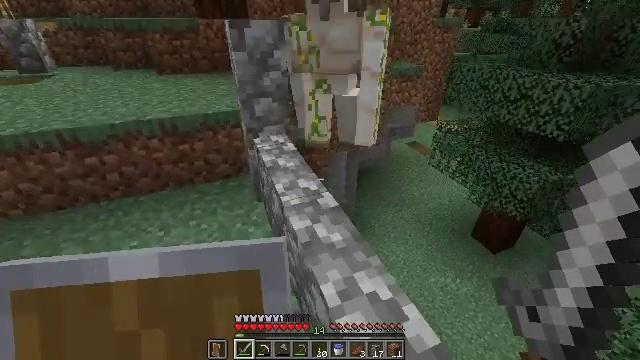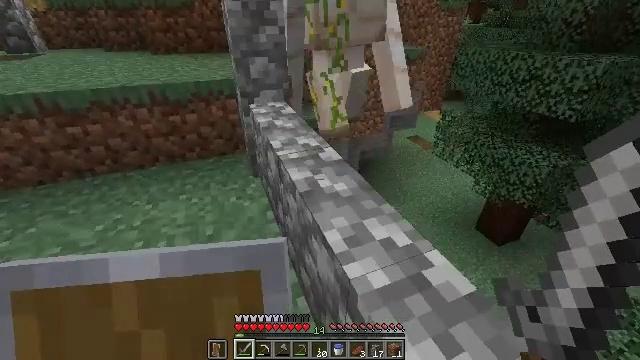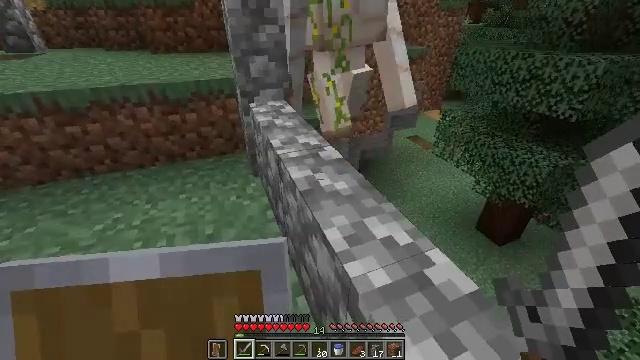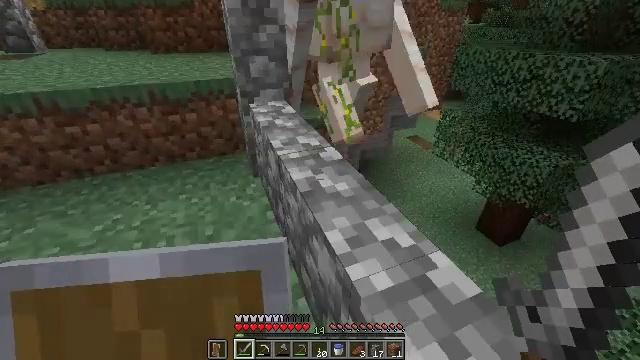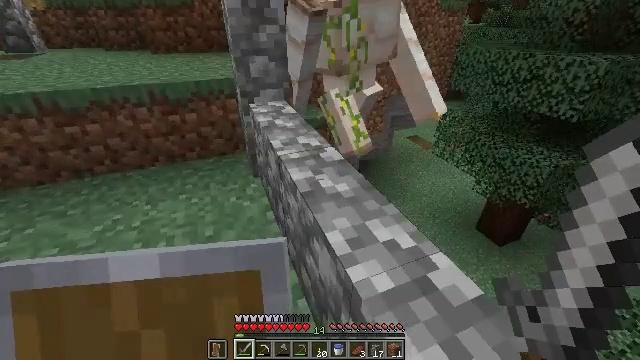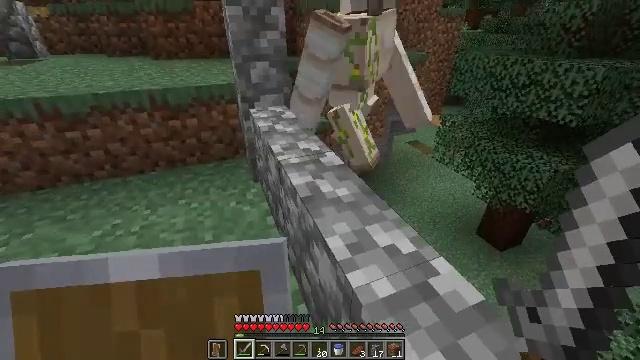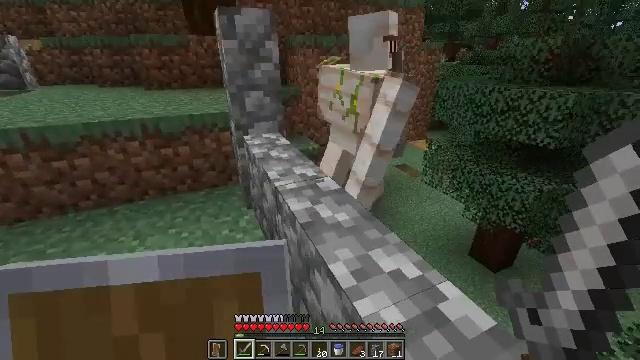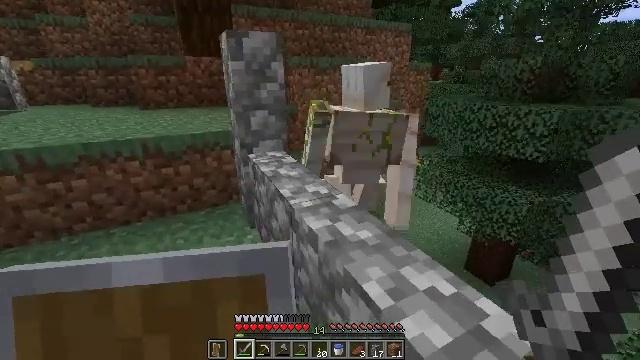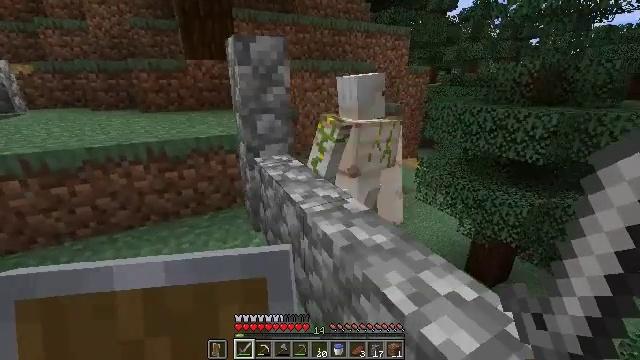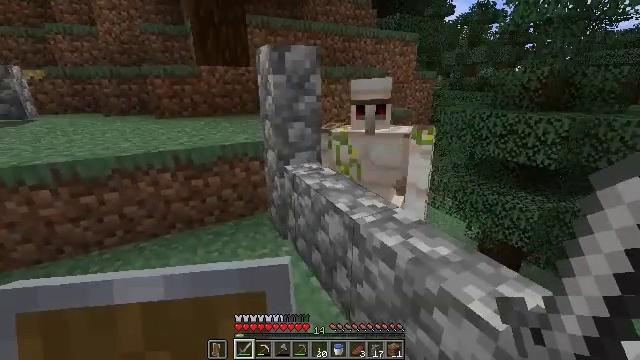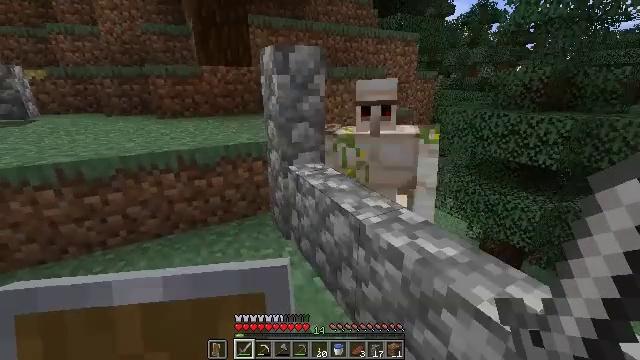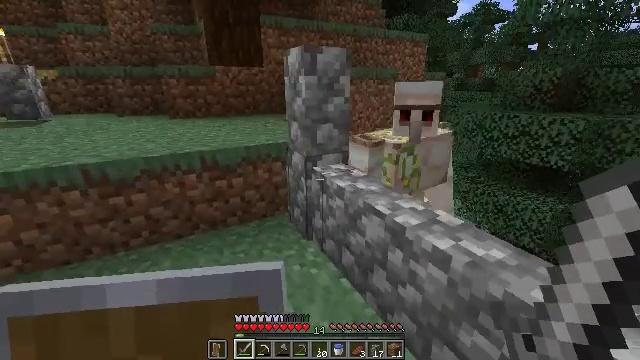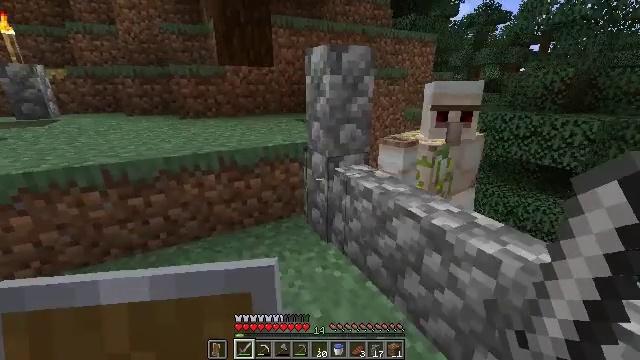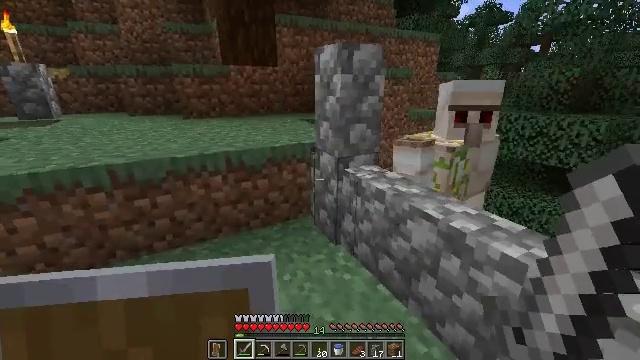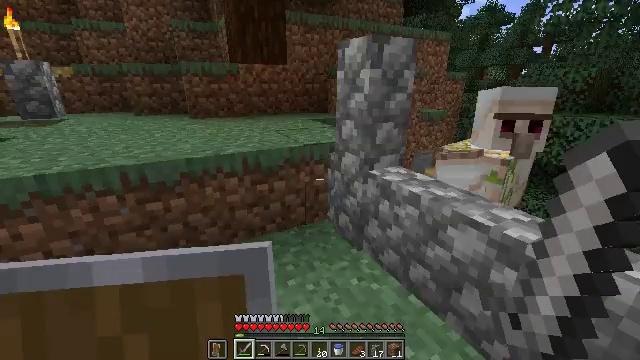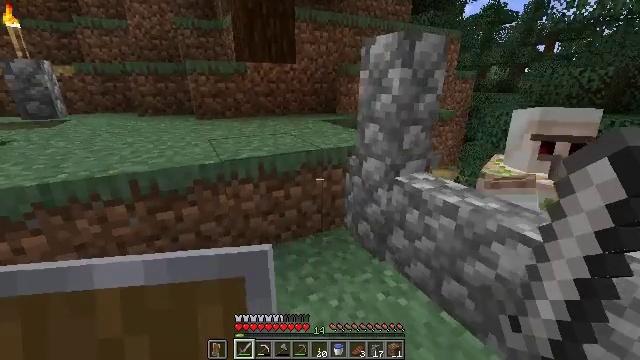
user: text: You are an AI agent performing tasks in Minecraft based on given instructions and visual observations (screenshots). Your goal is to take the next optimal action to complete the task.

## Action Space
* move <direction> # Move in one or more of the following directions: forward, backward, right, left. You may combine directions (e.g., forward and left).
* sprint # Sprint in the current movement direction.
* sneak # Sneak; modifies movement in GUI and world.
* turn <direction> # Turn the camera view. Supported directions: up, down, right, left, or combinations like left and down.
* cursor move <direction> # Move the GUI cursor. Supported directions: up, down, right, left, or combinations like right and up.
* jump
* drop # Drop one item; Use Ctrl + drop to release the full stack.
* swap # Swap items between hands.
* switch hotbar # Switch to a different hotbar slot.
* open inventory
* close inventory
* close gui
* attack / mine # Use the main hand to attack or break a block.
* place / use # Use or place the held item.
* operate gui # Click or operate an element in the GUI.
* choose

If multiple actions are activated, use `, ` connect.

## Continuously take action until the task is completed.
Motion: motion action
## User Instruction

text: Harvest grass block to clear the area.
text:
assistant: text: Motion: no_op
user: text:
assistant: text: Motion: no_op
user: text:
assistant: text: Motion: no_op
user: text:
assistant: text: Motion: no_op
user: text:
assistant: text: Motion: turn up
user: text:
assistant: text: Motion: move left, turn right and up
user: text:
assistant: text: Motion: move left, turn right and up
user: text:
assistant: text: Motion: move left
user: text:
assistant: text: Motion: move left
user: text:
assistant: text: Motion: move left
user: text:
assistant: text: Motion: move left
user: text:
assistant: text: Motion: move forward and move left
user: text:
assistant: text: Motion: move forward and move left
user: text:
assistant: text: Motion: move forward and move left
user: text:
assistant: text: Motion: move forward and move left
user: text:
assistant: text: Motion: move forward and move left
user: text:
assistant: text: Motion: move forward and move left, turn right
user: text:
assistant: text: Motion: move forward and move left, turn right
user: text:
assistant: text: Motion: move forward and move left, turn right and down
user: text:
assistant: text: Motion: move forward and move left, turn right and down
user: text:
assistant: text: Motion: move forward and move left, turn right
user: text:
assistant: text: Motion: move left, jump
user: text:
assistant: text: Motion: move left, turn left and down, jump
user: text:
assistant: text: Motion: move left, turn left and down, jump
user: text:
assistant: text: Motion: move left, turn down
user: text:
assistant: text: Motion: move back and move left, turn right and down
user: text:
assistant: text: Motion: move back and move left
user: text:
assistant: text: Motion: move back and move left
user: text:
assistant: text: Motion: move forward and move left
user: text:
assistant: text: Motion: move forward and move left, turn right and up